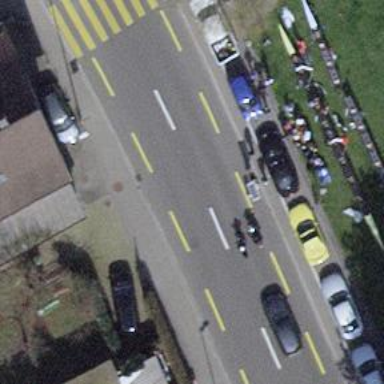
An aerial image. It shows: Sidewalk along the footway.